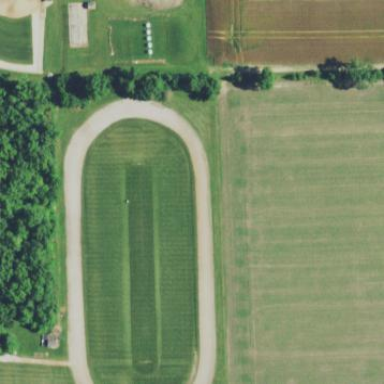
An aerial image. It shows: Track in leisure land.